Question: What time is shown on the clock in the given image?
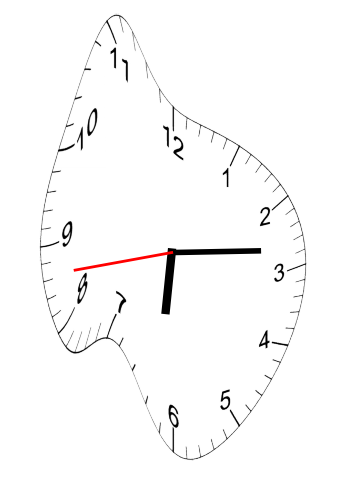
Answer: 06:13:43